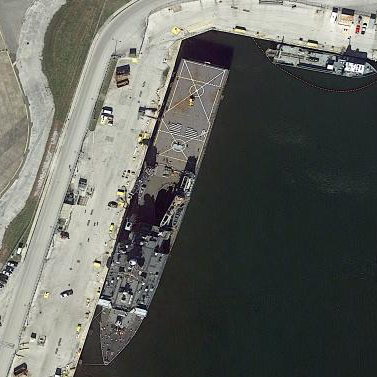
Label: Whitby_Island-class_dock_landing_ship